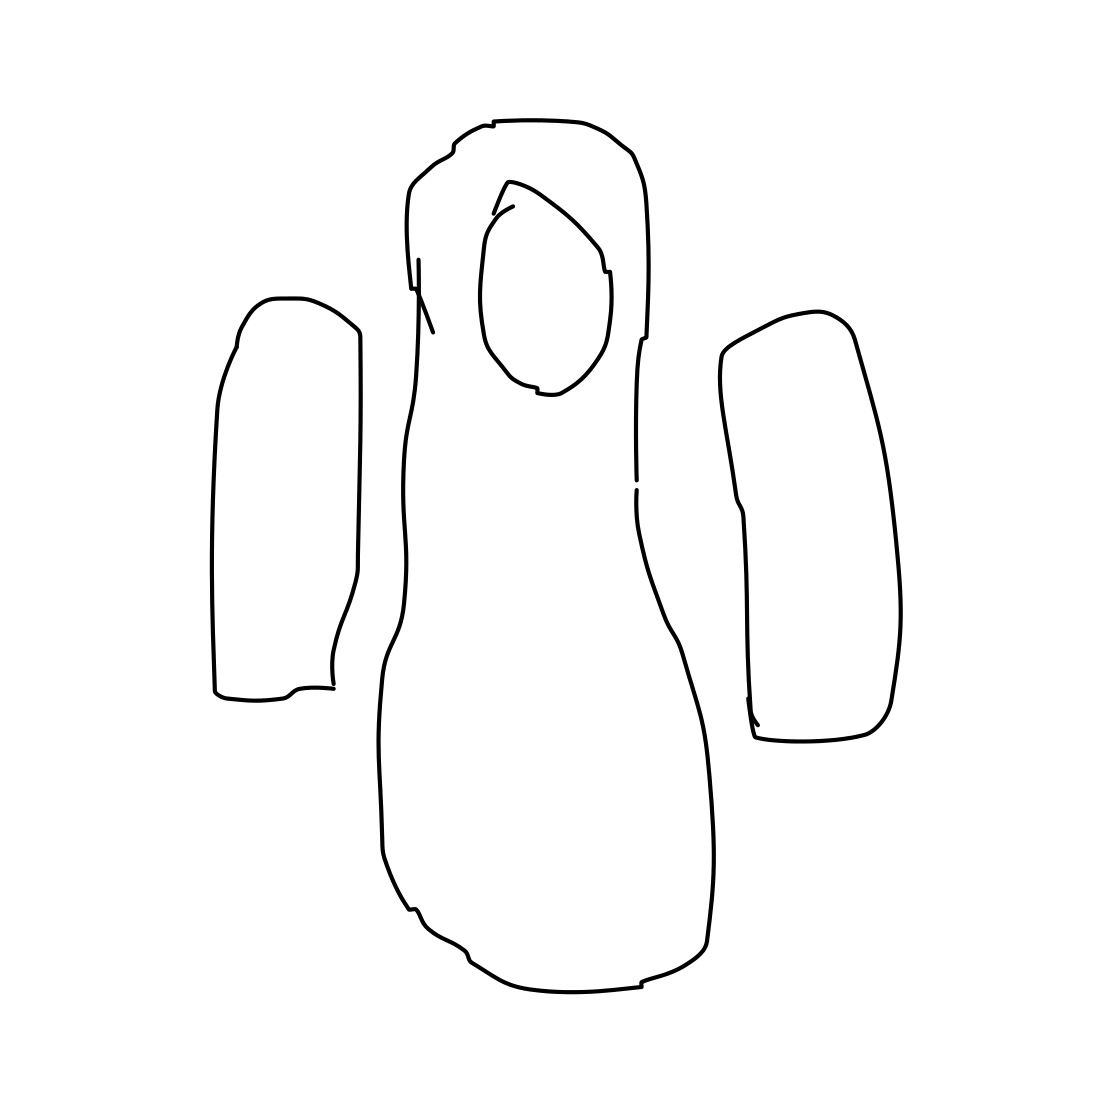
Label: toilet